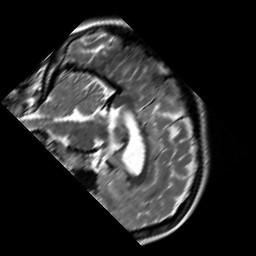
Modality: T2w
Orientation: sagittal
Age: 25
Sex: female
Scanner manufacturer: siemens
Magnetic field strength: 3 T
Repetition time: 7 s
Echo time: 0.09 s